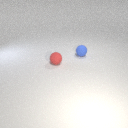
small red rubber sphere to the left of small blue rubber sphere